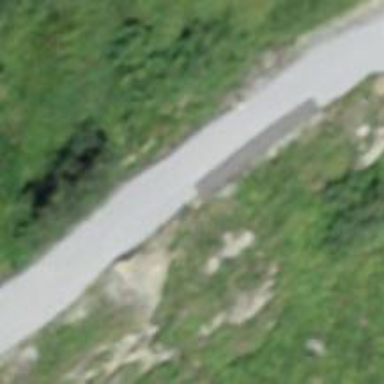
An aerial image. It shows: Unclassified road.